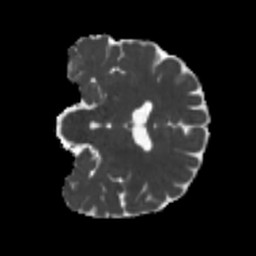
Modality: MD
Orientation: coronal
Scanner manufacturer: siemens
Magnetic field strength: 3 T
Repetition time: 4 s
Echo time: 0.0594 s